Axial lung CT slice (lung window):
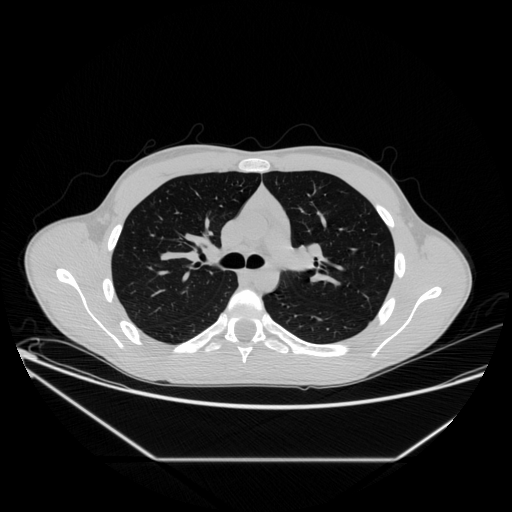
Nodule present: no